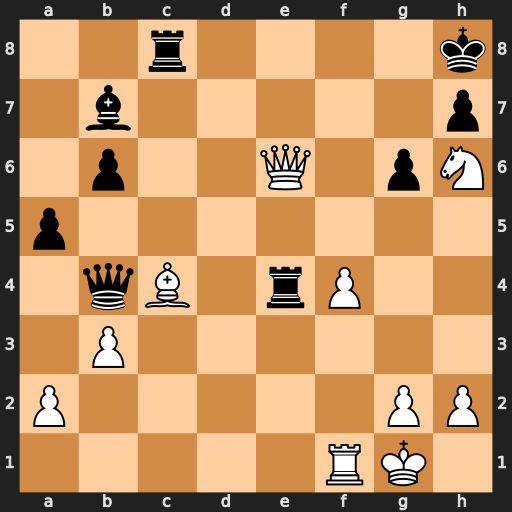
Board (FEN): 2r4k/1b5p/1p2Q1pN/p7/1qB1rP2/1P6/P5PP/5RK1
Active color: w
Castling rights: -
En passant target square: -
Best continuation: Qf6#